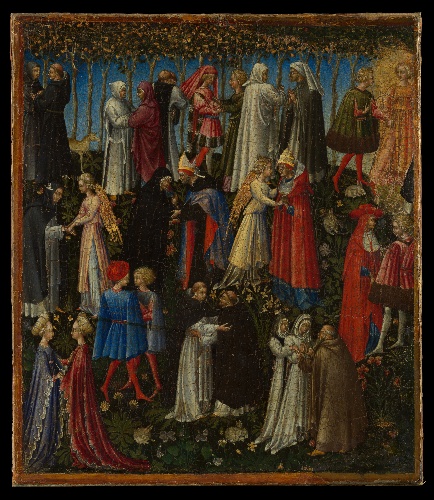
Title: Paradise
Artist: Giovanni di Paolo (Giovanni di Paolo di Grazia)
Artist bio: Italian, Siena 1398–1482 Siena
Date: 1445
Object type: Painting, predella panel
Classification: Paintings
Medium: Tempera and gold on canvas, transferred from wood
Dimensions: 18 7/16 × 16 1/16 in. (46.8 × 40.8 cm); painted surface 17 1/2 x 15 1/8 in. (44.5 x 38.4 cm)
Department: European Paintings
Credit line: Rogers Fund, 1906
Accession year: 1906
Repository: Metropolitan Museum of Art, New York, NY
Tags: Saints|Gardens|Men|Women|Rabbits|Angels